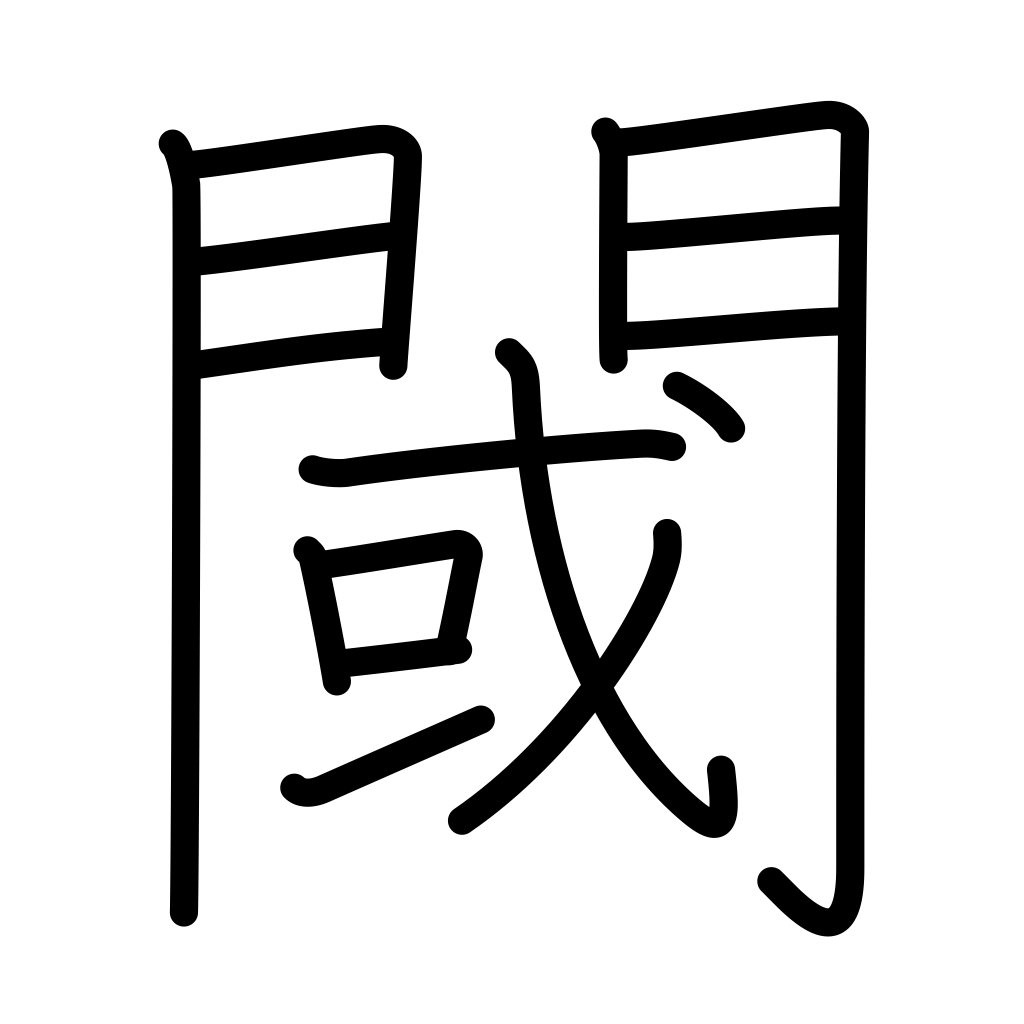
Meaning: threshold